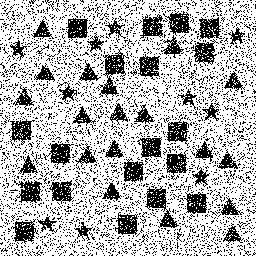
Squares: 19
Triangles: 19
Stars: 10
Total shapes: 48